Current action and preconditions to check: trajectory_clear

Your task: For each precondition in the list above, predict whether it will hold at this action.

Consider the current scene as observed from the mobile robot's camera, and analyze the predicted future states of all dynamic agents (e.g., people, animals, vehicles, or any moving entities) within the NEXT SECOND.

IMPORTANT: Only answer "very likely" if you are absolutely certain—based on strong, clear evidence—that a dynamic agent will violate the precondition in the predicted future state. Do NOT answer "very likely" for unlikely, ambiguous, or low-probability risks.

Ask yourself for each precondition: Is there a high probability, with clear and convincing evidence, that the predicted future states of any dynamic agent will interfere with the predicted future state of the currently executing action within the NEXT SECOND, causing that precondition to fail?

Assess the risk level based on these predictions. Use "likely" or "very likely" if motions create a clear risk of interference.

Use "neutral" or "improbable" if agents are nearby but their predicted paths are clearly diverging or non-conflicting.

Failure Risk Categories: "very improbable", "improbable", "neutral", "likely", "very likely"

Answer Format: Output ONLY the probability_of_failure value from these categories: "very improbable", "improbable", "neutral", "likely", "very likely"

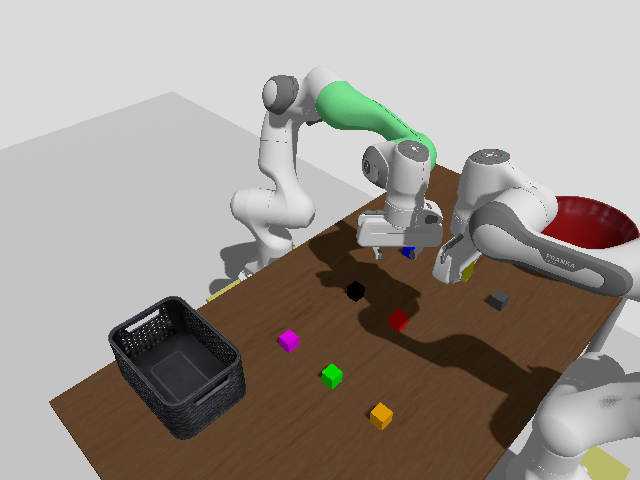

Answer: likely